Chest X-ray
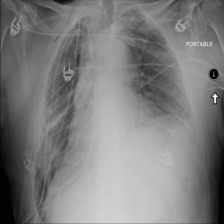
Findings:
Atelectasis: negative
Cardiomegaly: negative
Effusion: negative
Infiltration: negative
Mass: negative
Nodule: negative
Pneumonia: negative
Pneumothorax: negative
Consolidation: negative
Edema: negative
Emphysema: positive
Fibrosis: negative
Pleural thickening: negative
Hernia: negative